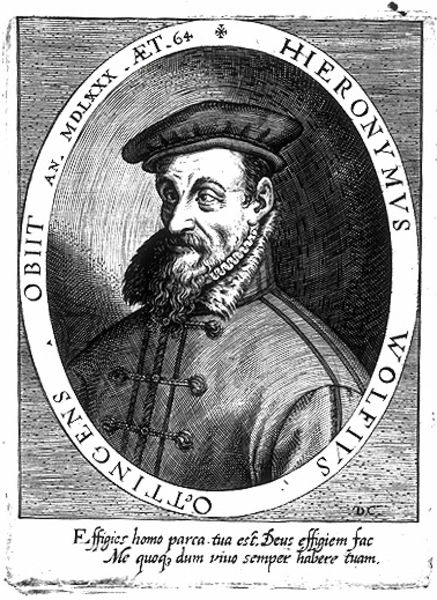
Titel: Bildnis des Hieronymus Wolf
Künstler: Dominicus Custos
Institution: (Seriendruck)
Schlagwörter: dunkel, himmel, mann, schatten, umhang, weiß, grau, haar, hintergrund, hut, licht, mund, nase, ohr, profil, schwarz, stirn, blick, bart, jacke, kappe, mütze, augen, falten, gesicht, kleidung, kragen, mensch, rahmen, vollbart, bildnis, hals, halskrause, herr, portrait, porträt, erde, figur, gewand, haare, mantel, adel, person, augenbrauen, kinn, renaissance, schulter, vornehm, kreis, oval, rund, fell, holzschnitt, schrift, papier, grafik, graphik, könig, wein, falte, inschrift, brauen, streifen, deutsch, kordel, knöpfe, name, nische, buch, medaillon, druck, druckgraphik, schnitt, schraffur, holzstich, radierung, stich, seite, text, uniform, buchstaben, holzdruck, worte, stehkragen, herrscher, krause, schielen, spitzbart, wissenschaftler, halbprofil, gelehrter, zeilen, kupferstich, lachfalte, graf, latein, umschrift, wörter, hieronymus, sinnspruch, hieronimus, verschlüsse, silberblick, vor, lachfalten, schift, baret, orbit, swarzweiß, glubschaugen, nachruf, beret, augenfehlstellung, lateinische, obiit, wolfius, schielt, todesanzeige, mann porträt